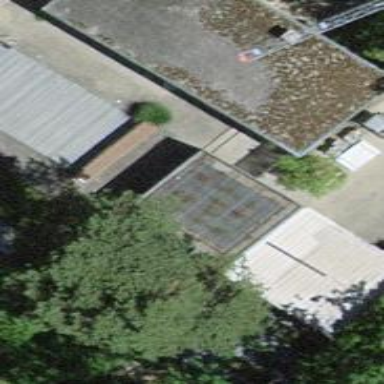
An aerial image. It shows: Shed.